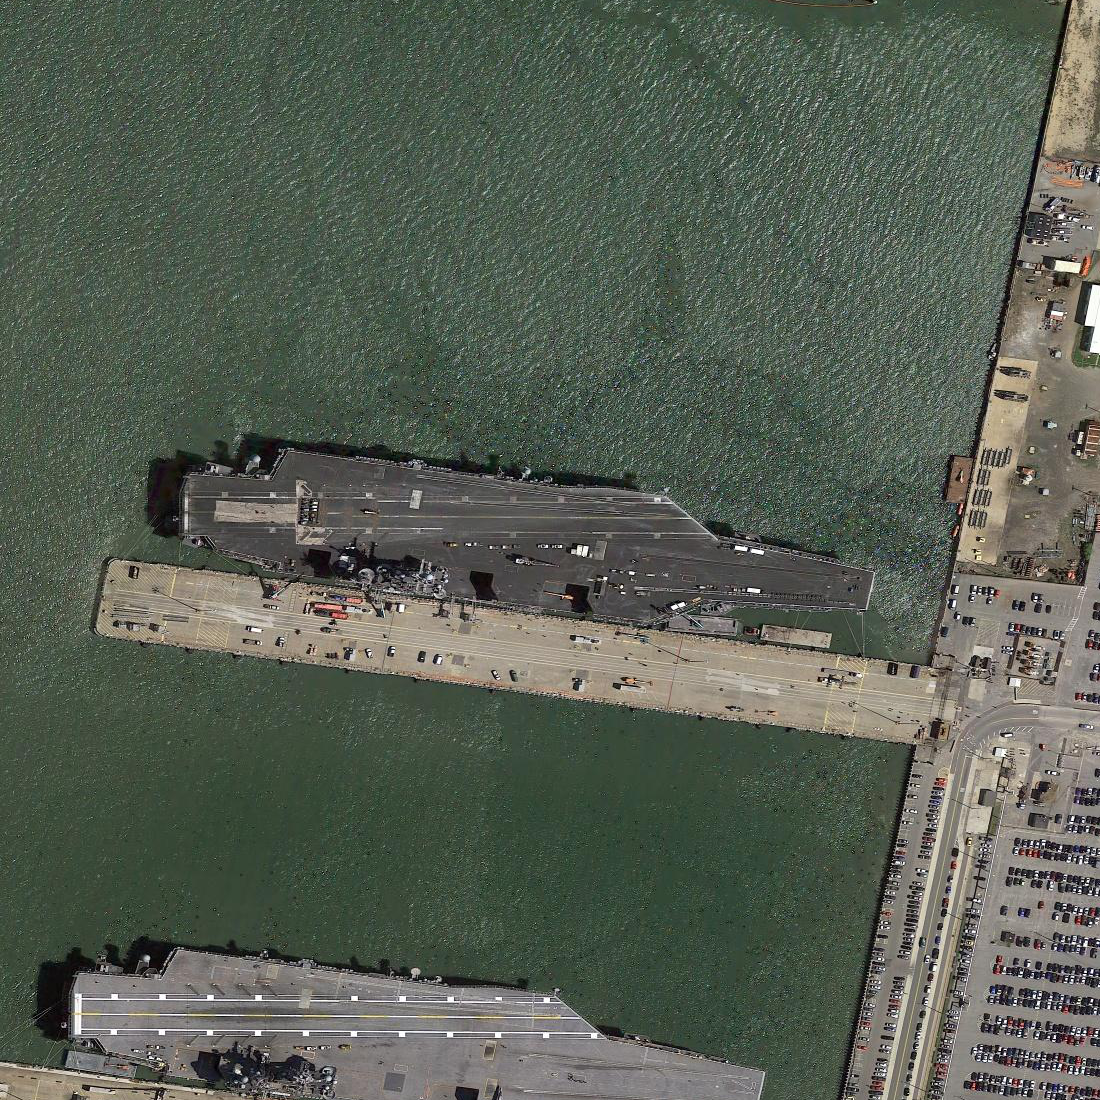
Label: aircraft_carrier